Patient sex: F
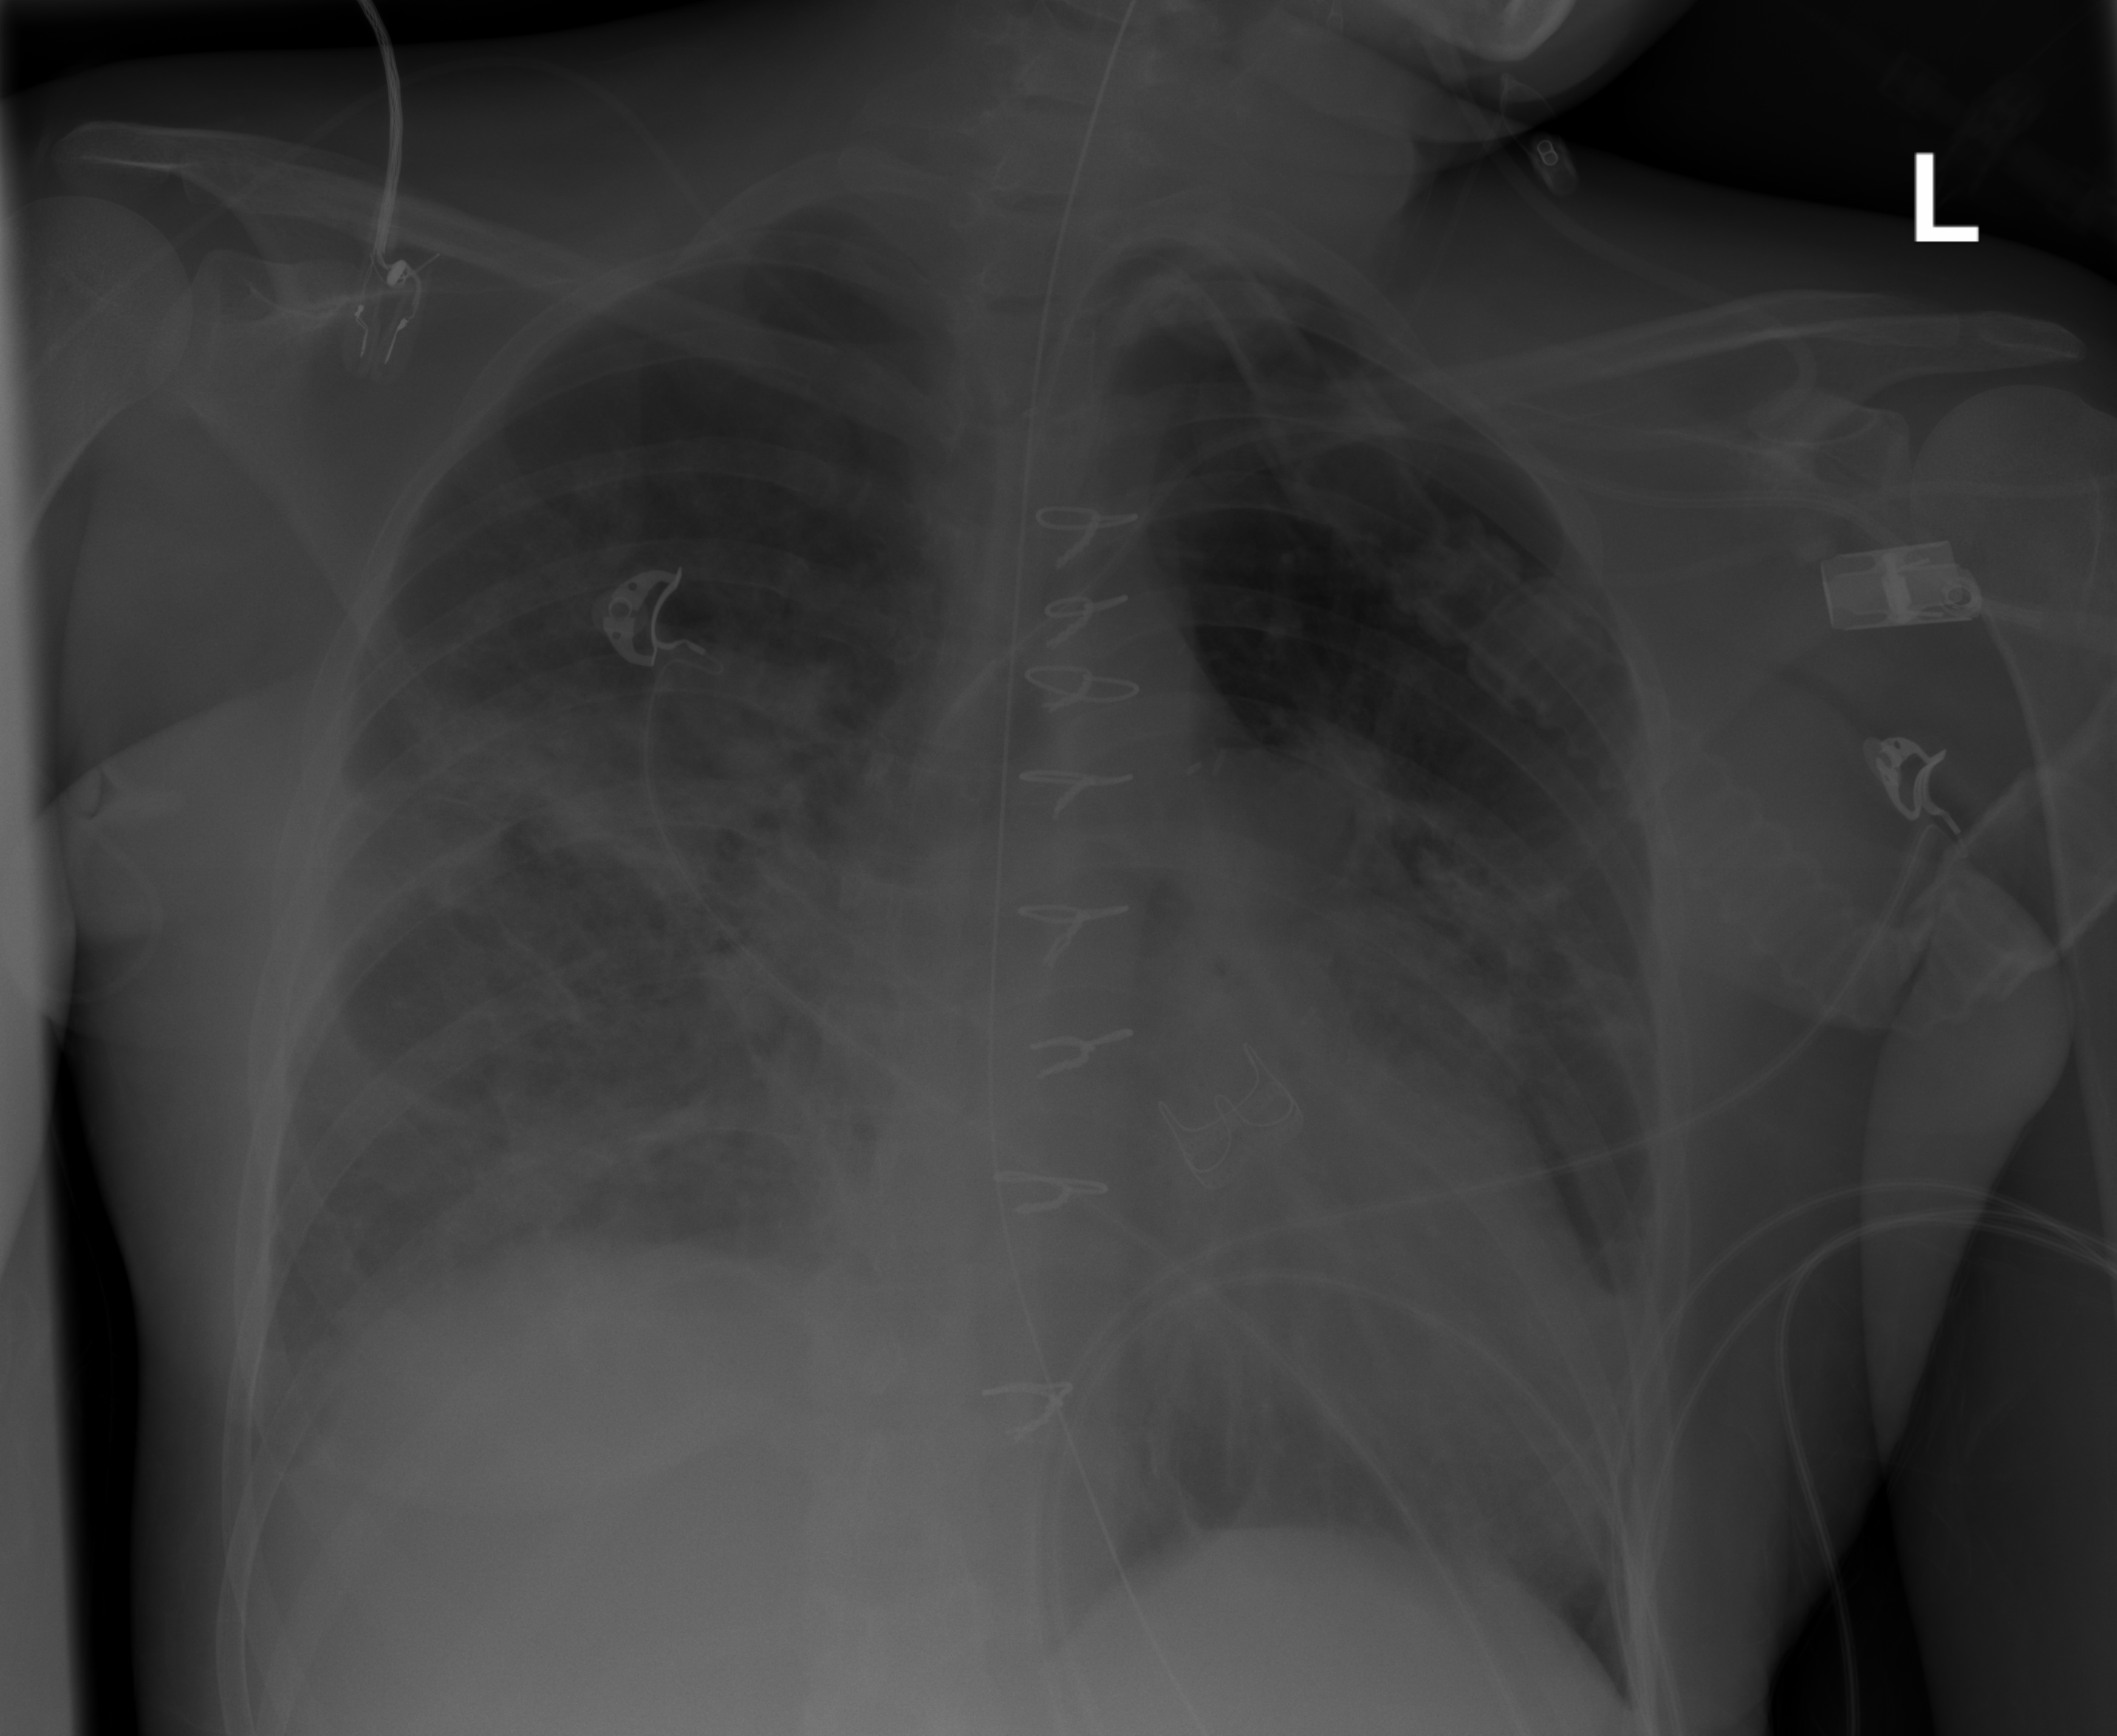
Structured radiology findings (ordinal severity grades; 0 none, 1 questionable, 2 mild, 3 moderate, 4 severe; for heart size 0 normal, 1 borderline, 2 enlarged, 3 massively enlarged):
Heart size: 2
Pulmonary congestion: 0
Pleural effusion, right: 0
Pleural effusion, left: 0
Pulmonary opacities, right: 3
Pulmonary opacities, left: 2
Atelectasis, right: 2
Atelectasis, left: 0